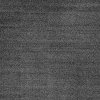
Atmospheric dust classification: dusty